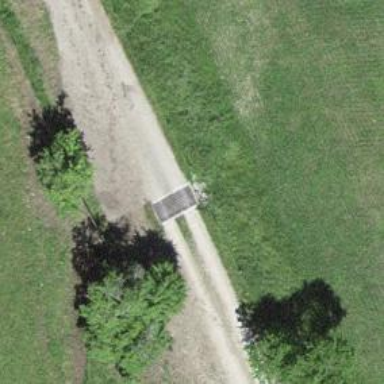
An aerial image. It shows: Cattle grid.